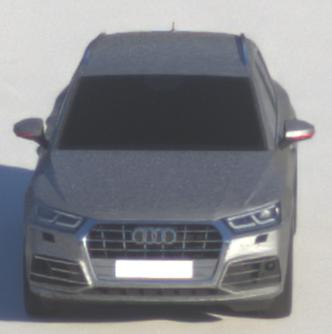
Make: Audi
Model: Q5 45 TFSI
Detailed model: Q5 (FY)
Model produced from: 2019/01
Model produced until: 2019/05
Doors: 5
Color: gray
Road condition: dry road
Daytime: sunrise or sunset
Contrast: medium contrast